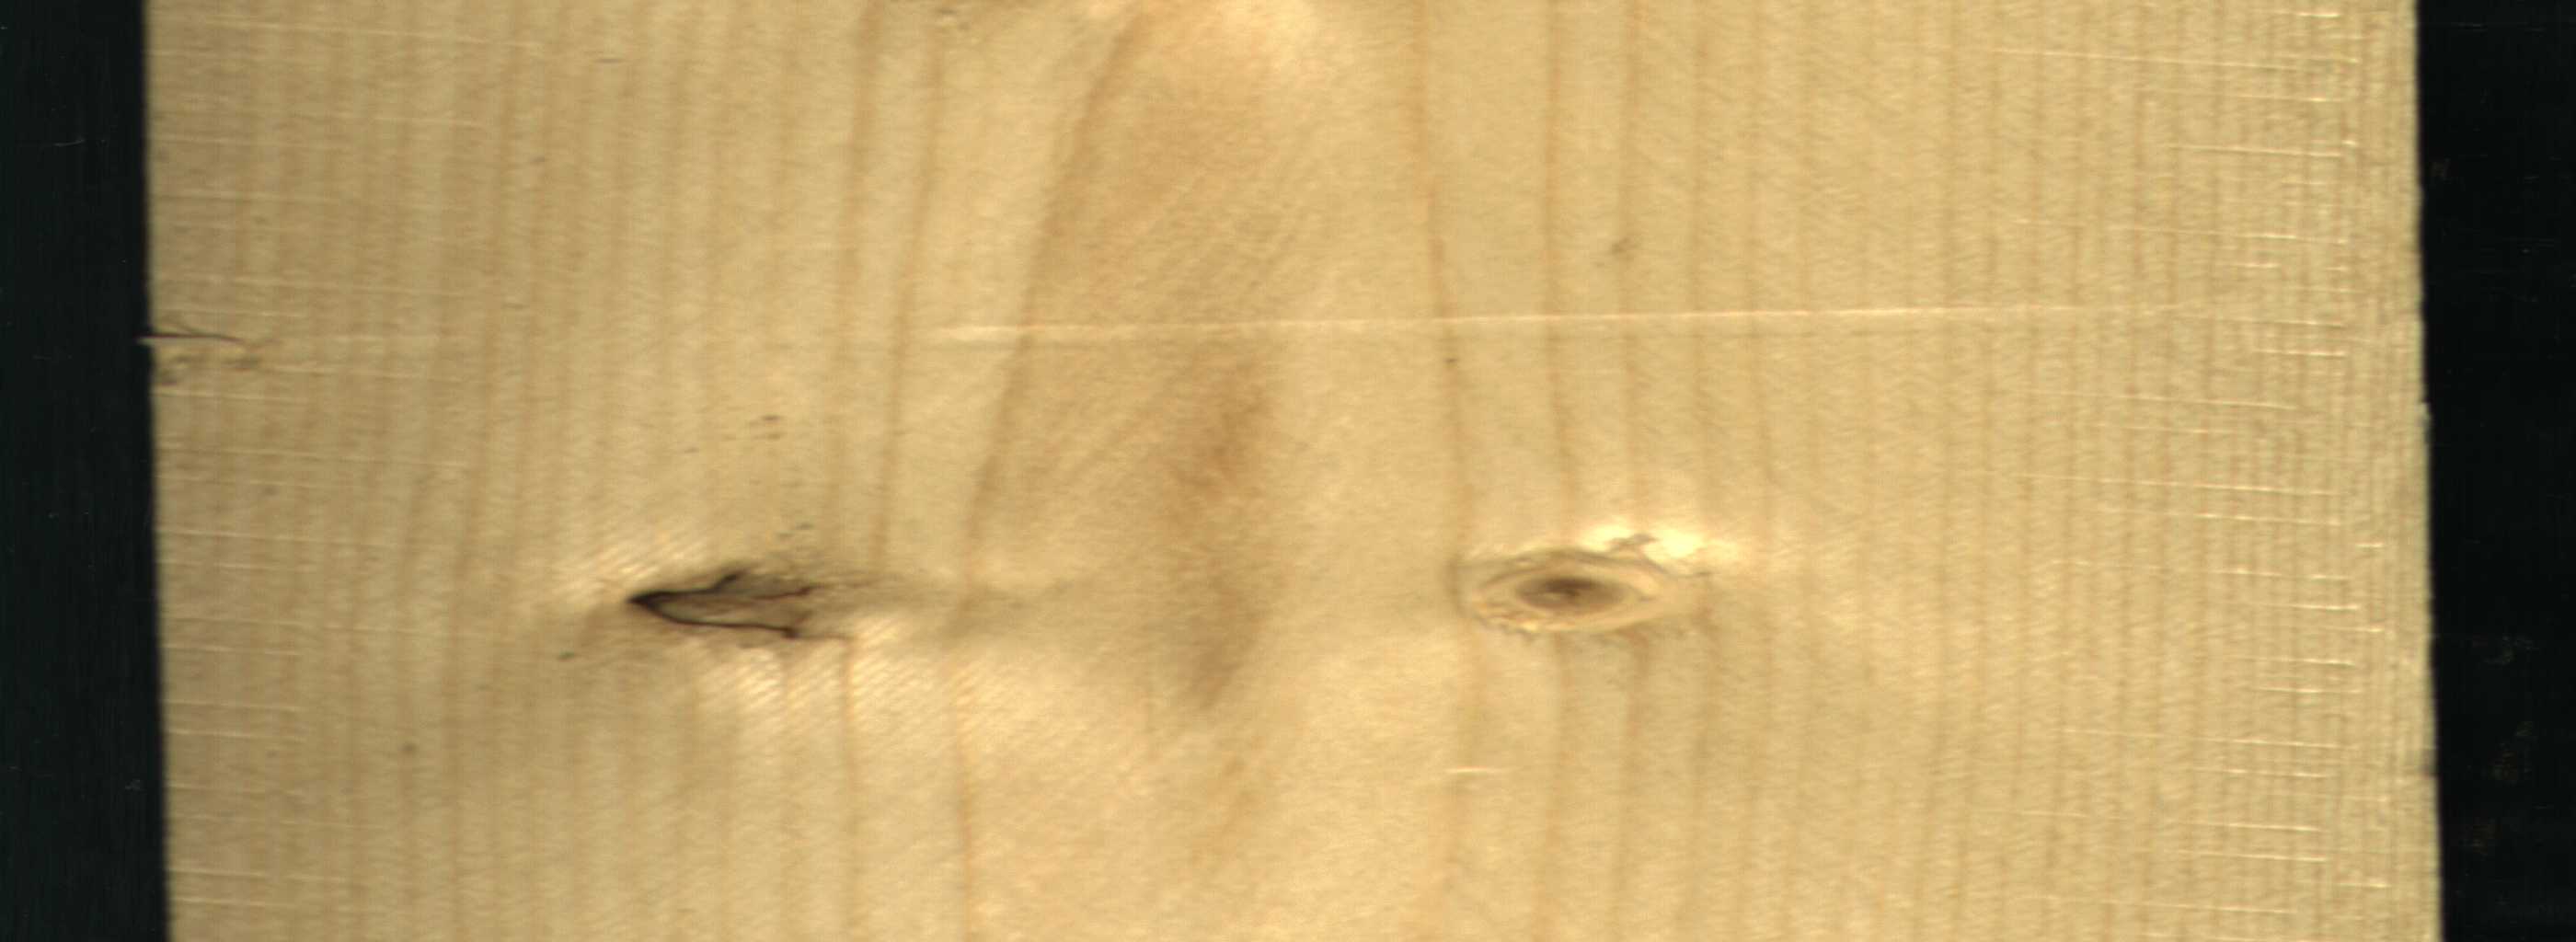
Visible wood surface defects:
Dead_Knot
Live_Knot